Один из участков гоночной велотрассы проходит по наклонной плоскости, длина которой равна $L$, высота $h$, а угол наклона $\theta$, как показано на рисунке. Велосипедист должен попасть из точки $A$ в точку $A'$ и может сделать это двумя путями — проехать либо напрямую по линии $AA'$, либо по симметричной ломаной $AMA'$. Начальная скорость велосипедиста равна $v_0\ (v_0\gg\sqrt{gh})$, а сила, которую он прикладывает в процессе движения, уравновешивает силу трения. Трение между колёсами и землёй считайте достаточным для предотвращения проскальзывания.
При каких значениях длины участка $L$ велосипедисту будет выгоднее проехать по ломаной?
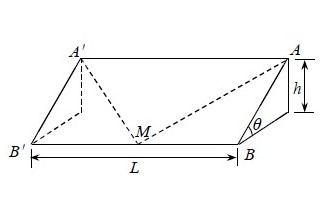
Ответ: $$L > \frac{2v_0}{\sin{\theta}}\sqrt{\frac{h}{g}}.$$
Темы:
T, Механика, Кинематика, Оптимизация, Китайские